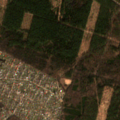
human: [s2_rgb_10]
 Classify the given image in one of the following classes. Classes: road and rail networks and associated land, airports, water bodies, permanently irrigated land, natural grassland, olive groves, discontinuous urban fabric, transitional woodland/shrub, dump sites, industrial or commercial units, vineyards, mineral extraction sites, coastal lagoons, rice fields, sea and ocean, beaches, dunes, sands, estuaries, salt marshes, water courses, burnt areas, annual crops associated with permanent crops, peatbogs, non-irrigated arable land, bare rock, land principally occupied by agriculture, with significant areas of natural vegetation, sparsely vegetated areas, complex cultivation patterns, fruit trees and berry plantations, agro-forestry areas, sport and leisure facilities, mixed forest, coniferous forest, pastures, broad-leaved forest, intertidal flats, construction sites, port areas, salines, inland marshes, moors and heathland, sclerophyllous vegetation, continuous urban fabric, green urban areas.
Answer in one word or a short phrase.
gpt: discontinuous urban fabric, coniferous forest, mixed forest